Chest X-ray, PA view. Patient: 49 years old, sex M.
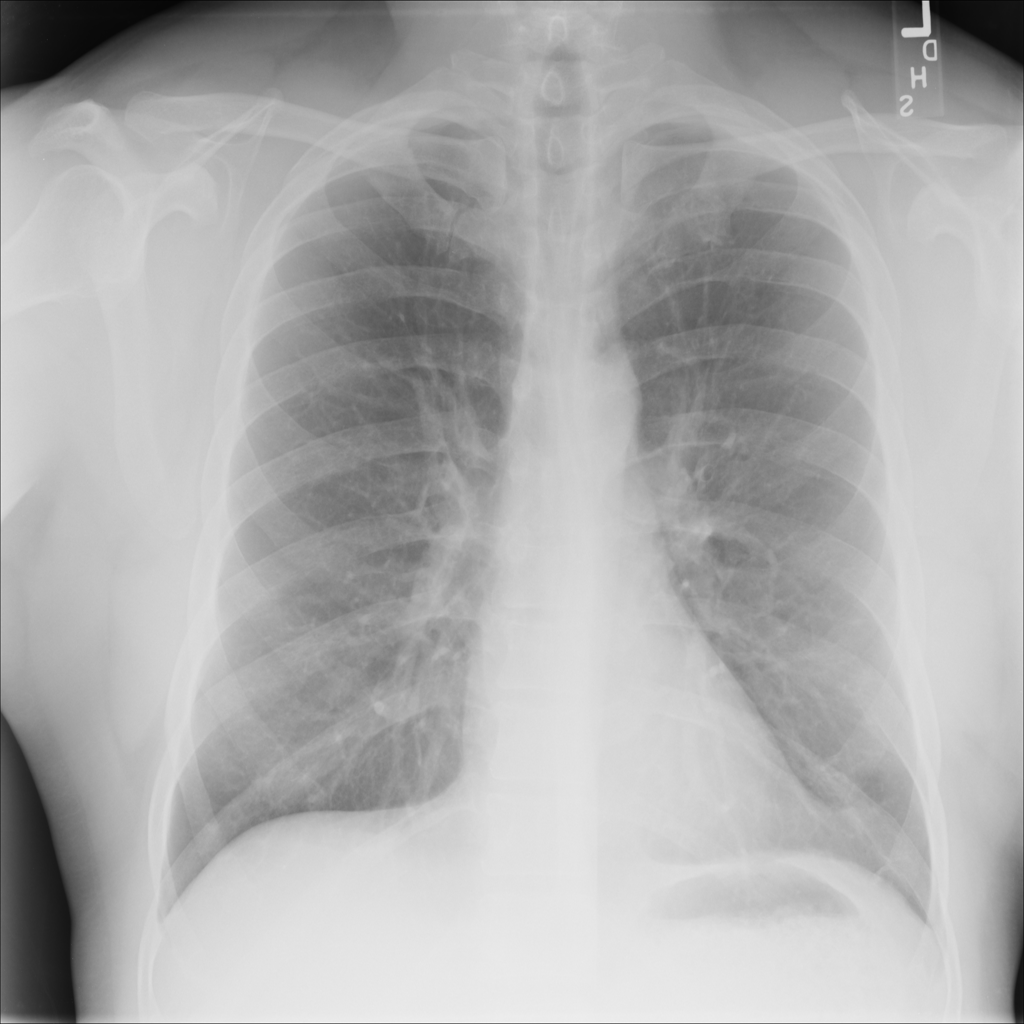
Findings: No Finding